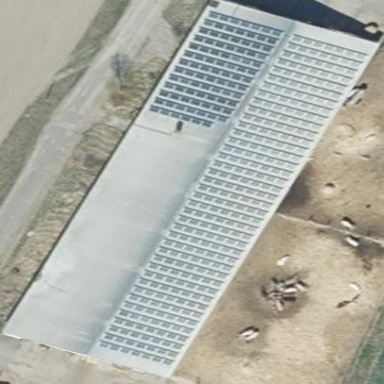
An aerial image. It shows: Gabled grey-colored farm auxiliary building with the roof oriented along its structure.